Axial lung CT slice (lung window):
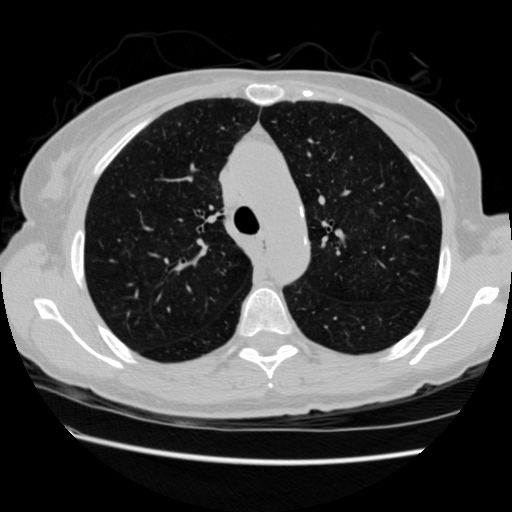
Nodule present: no